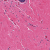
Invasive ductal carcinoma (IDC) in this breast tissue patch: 0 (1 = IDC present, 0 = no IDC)